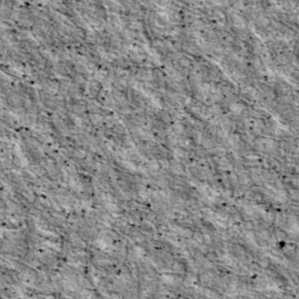
Label: non_frost